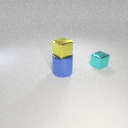
small cyan metal cube to the right of large blue metal cylinder